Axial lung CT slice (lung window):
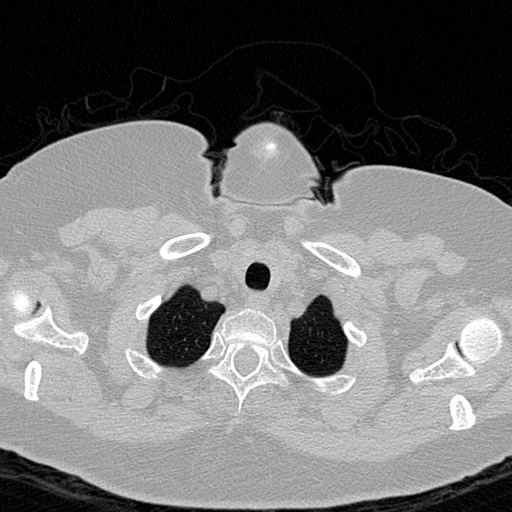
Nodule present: no